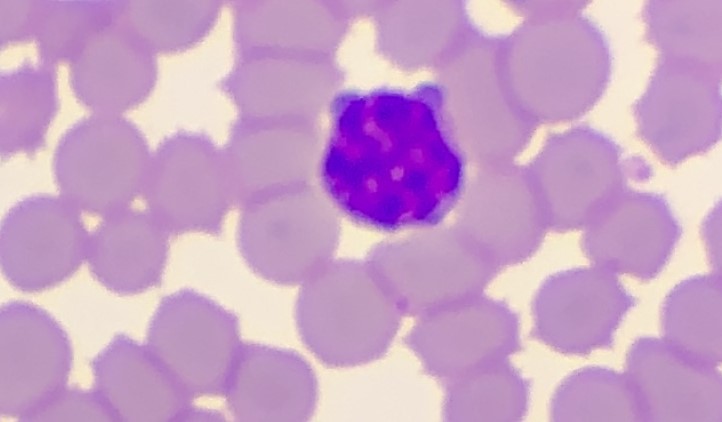
White blood cell type: Lymphocyte